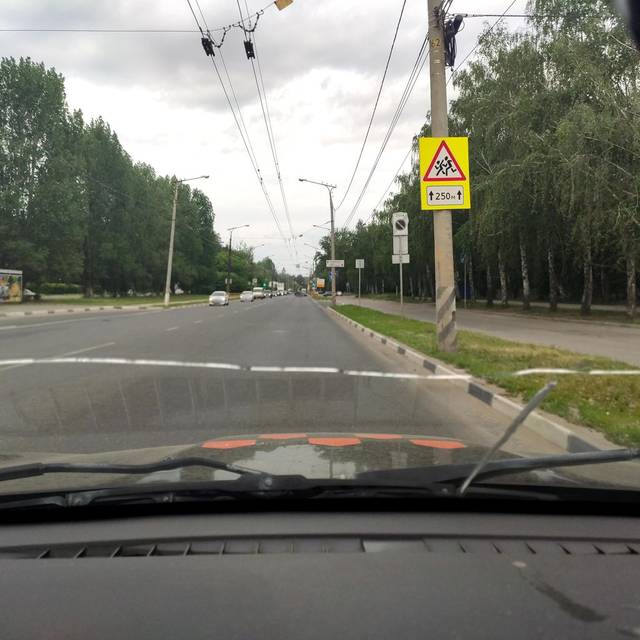
Region: Russia
Coordinates: 53.5, 49.412